Question: Is it possible to get this feature in a wp8.1 Windows Runtime app?

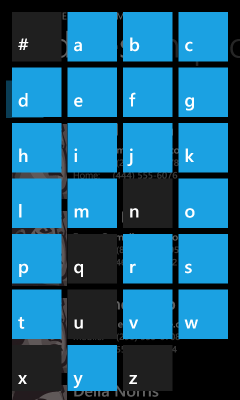
Answer: Yes, of course.
Shawn Kendrot wrote a blog post about it.
<URL>
It comes down to:
- - - -
The point is to use the new controls - <URL>.